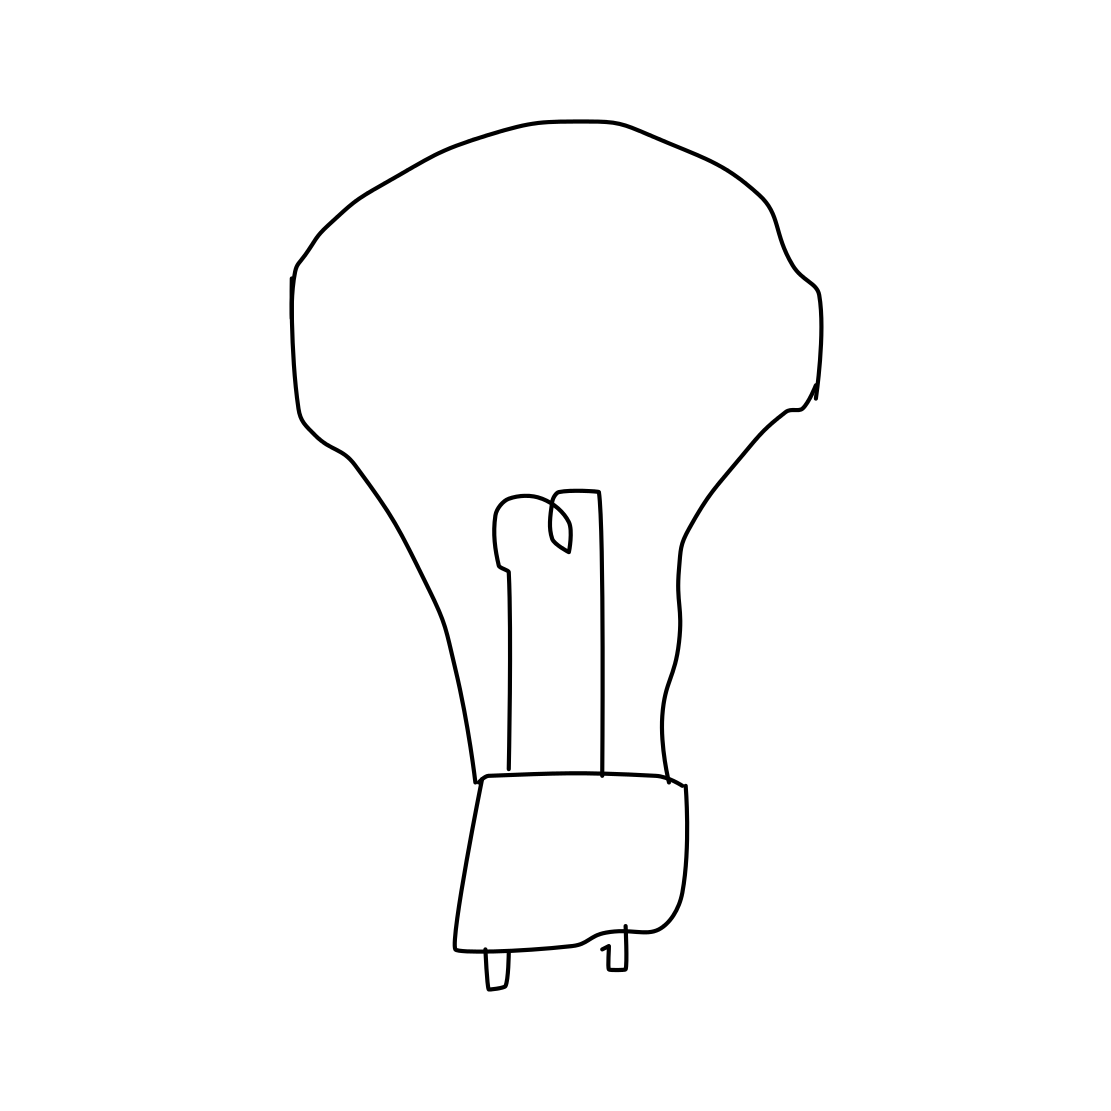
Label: lightbulb